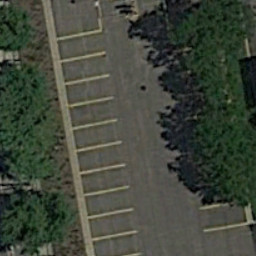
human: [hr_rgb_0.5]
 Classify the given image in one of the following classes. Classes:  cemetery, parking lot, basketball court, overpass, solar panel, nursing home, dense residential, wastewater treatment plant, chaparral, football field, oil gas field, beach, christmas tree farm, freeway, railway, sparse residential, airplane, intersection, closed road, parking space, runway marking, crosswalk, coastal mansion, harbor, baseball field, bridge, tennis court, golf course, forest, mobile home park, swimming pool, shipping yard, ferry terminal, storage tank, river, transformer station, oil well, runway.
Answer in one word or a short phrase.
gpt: parking space